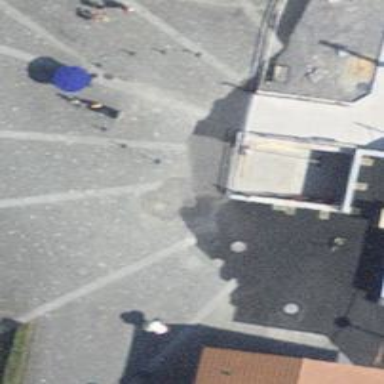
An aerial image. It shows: Set of concrete steps.